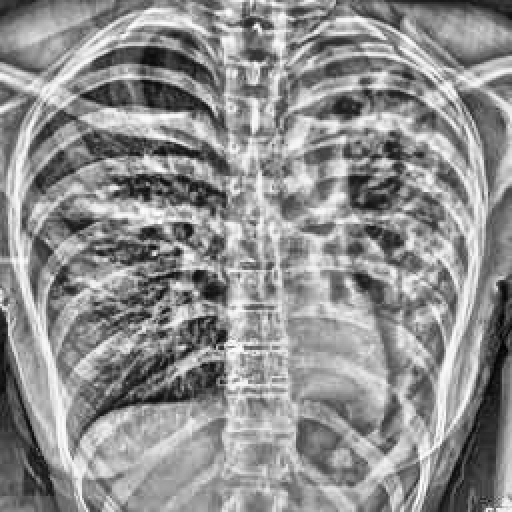
Finding: TUBERCULOSIS